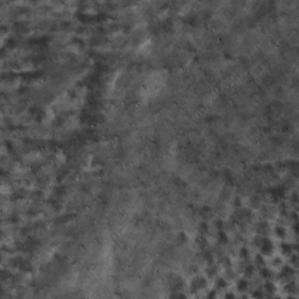
Label: non_frost